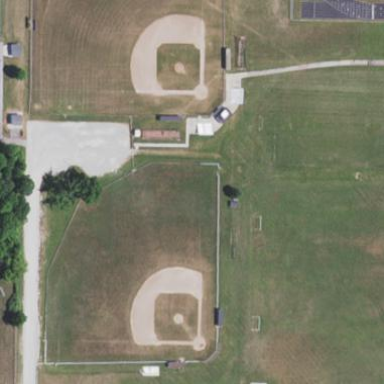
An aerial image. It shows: Baseball pitch for leisure land.